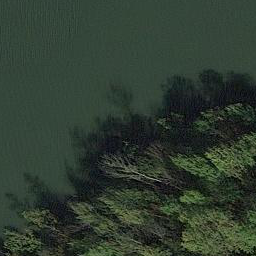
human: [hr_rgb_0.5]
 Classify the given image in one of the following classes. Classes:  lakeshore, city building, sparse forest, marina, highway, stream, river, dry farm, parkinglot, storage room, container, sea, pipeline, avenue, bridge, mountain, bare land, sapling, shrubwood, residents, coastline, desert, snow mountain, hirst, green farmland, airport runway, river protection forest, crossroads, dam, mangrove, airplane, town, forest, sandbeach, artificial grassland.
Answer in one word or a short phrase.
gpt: river protection forest